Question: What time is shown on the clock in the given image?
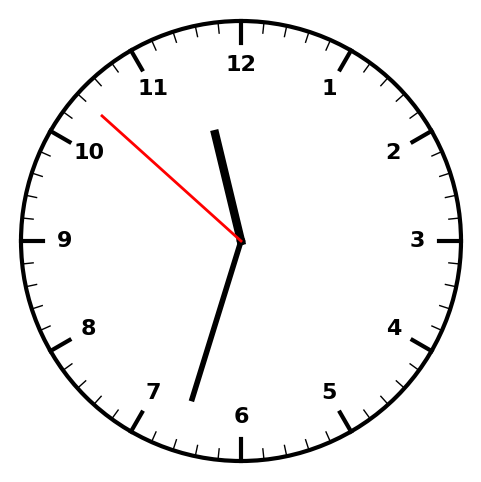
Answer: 11:32:52